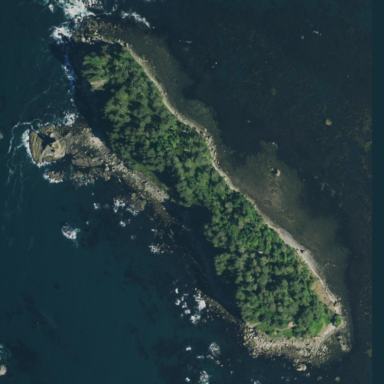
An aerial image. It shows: Islet along the natural coastline.